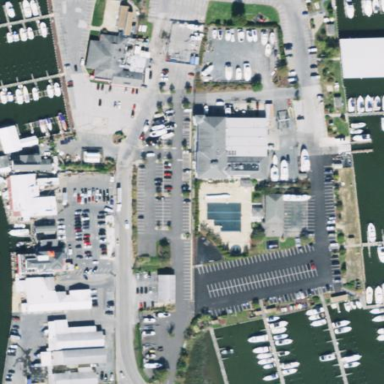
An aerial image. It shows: Marina on leisure land.